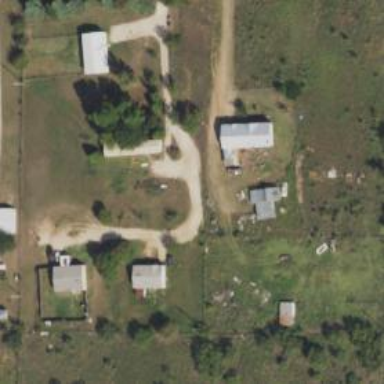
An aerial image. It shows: Driveway leading to service road.